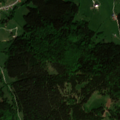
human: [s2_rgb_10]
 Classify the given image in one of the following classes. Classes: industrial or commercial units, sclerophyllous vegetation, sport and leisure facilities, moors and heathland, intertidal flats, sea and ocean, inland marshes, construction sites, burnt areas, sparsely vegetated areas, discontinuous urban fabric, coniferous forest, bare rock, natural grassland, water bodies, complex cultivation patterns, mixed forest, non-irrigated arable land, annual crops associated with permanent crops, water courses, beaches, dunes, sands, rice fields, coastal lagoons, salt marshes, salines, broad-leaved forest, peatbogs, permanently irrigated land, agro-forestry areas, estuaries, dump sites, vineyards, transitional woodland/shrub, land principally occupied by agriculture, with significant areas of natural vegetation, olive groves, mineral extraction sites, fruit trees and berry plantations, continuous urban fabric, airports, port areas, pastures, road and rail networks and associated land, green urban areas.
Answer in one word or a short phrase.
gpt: discontinuous urban fabric, pastures, mixed forest